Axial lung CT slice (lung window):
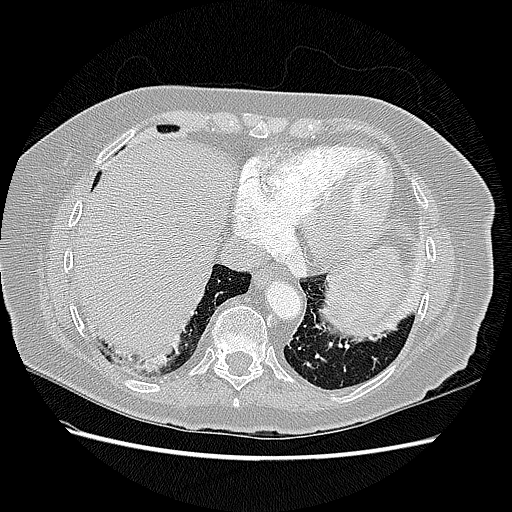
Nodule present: no